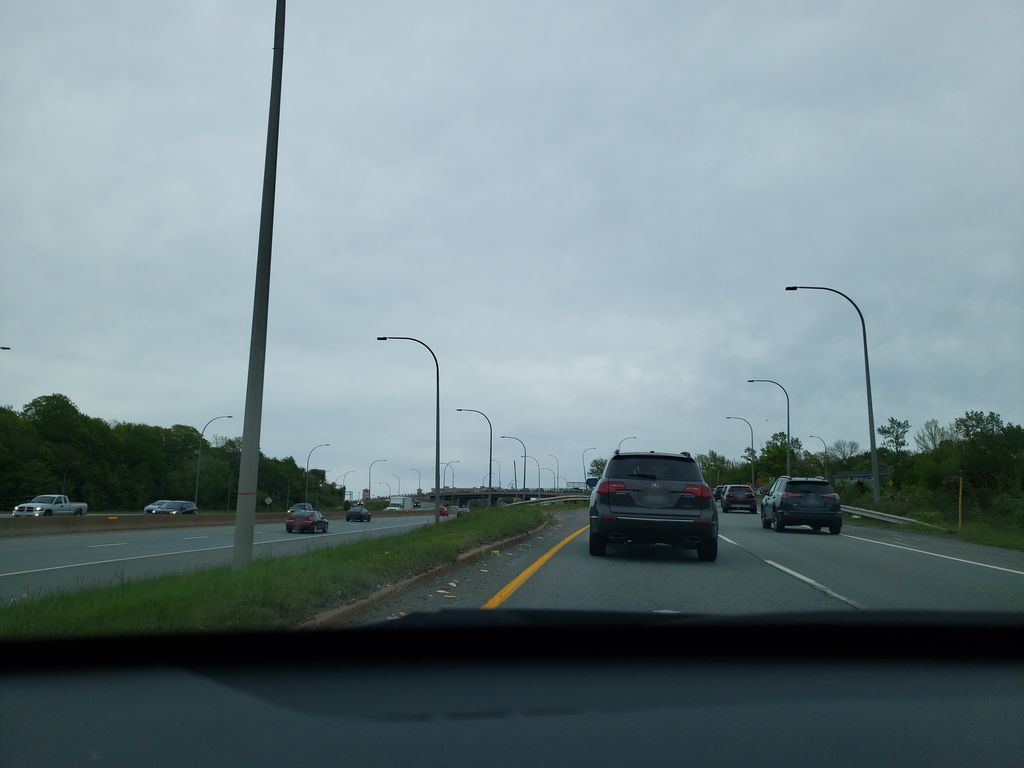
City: halifax